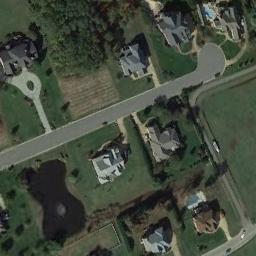
Label: residential